Interaction volume radius: 10 \u00c5
Interaction volume height: 25 \u00c5
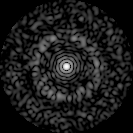
Disorder parameter: 0.8277